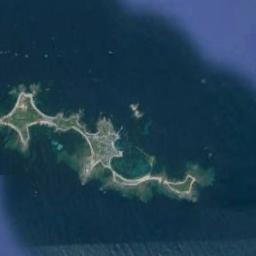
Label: island